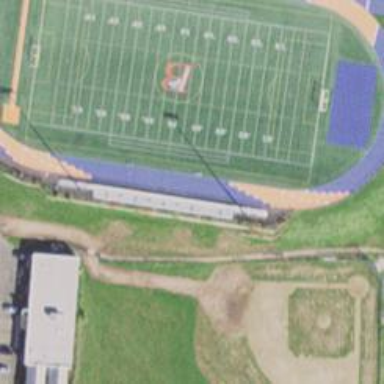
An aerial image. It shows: Artificial turf pitch used for American football.